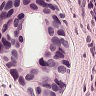
Metastatic tissue present: yes